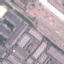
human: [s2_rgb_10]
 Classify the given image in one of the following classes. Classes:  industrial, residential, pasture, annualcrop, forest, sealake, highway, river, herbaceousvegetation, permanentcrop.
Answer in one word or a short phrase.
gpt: Industrial